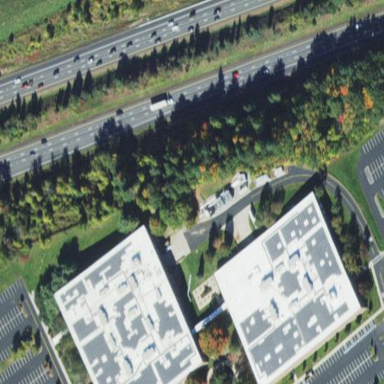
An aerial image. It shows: Commercial building.